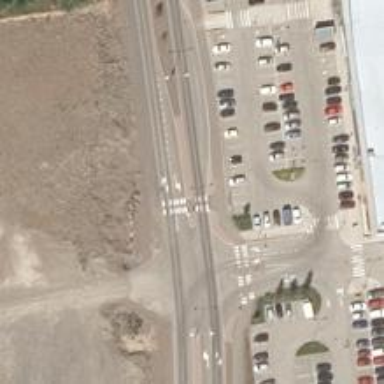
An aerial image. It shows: Asphalt footway with zebra crossing and island.